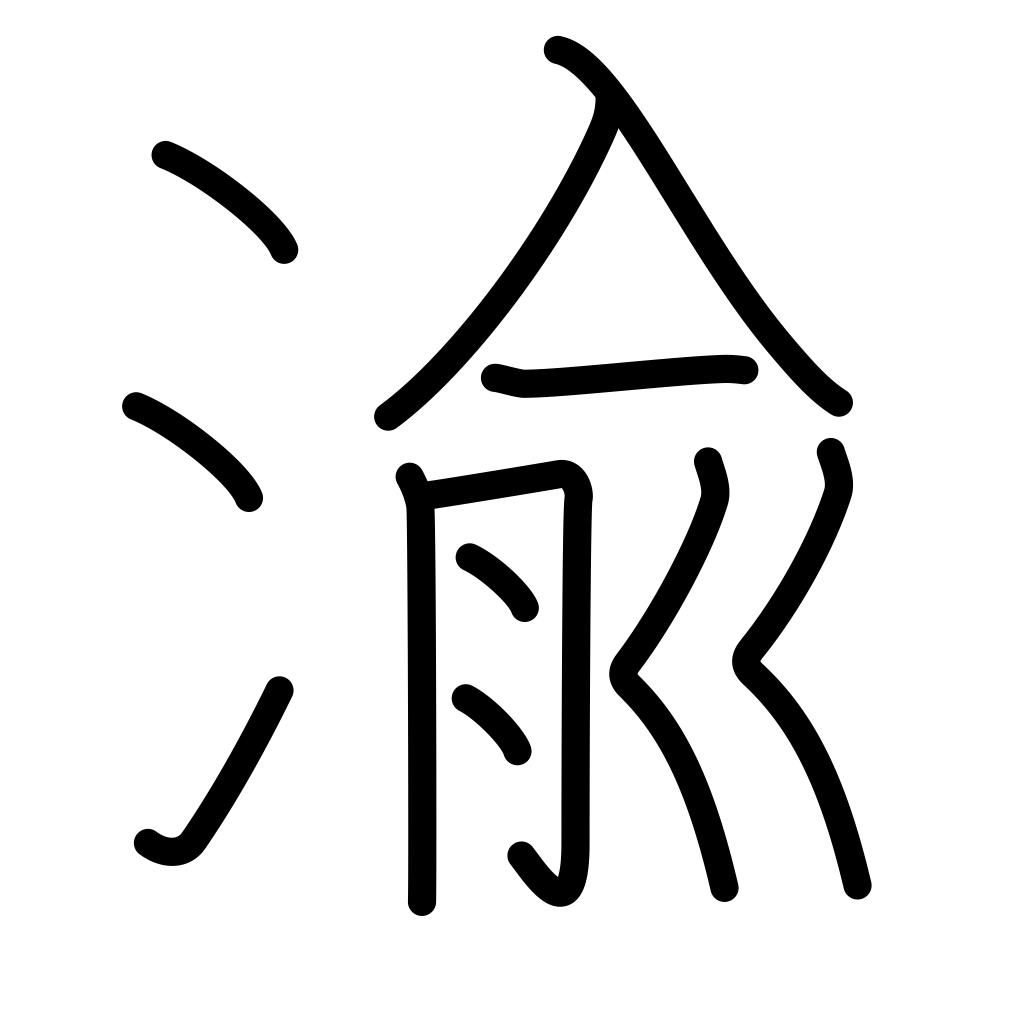
Meaning: change, be transformed